Question: '''
string[] companyIdsUnfiltered = companyIdsCsv.Split(',');
'''

Up above my code and my error.
<URL>
The code is as follows:
'''
string[] companyIdsUnfiltered = companyIdsCsv.Split(',');
var query = (from c in ctx.Companies
join co in ctx.Countries on c.CountryId equals co.Id
where companyIdsUnfilteres.Contains(c.Id)
select c.Id).ToArray();
'''
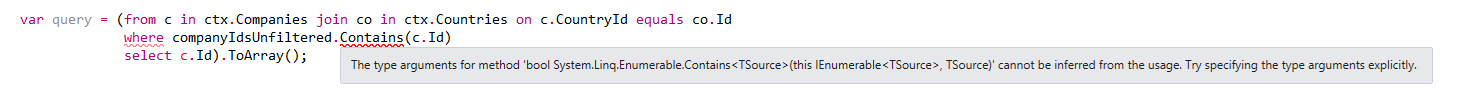
Answer: Given the error I guess the solution is to cast 'c.Id' to string.
'''
var query = (from c in ctx.Companies
join co in ctx.Countries on c.CountryId equals co.Id
where companyIdsUnfilteres.Contains((string) c.Id)
select c.Id).ToArray();
'''
Just to add, if casting to 'string' is not possible, try 'c.Id.ToString()' as well. And take care of nulls etc..